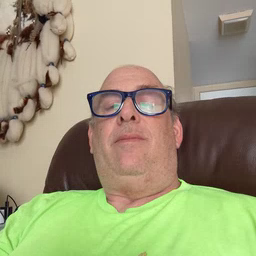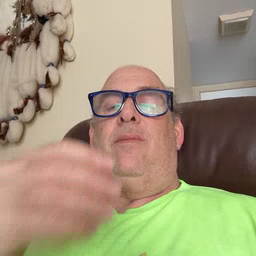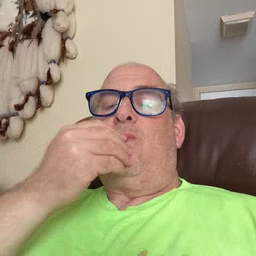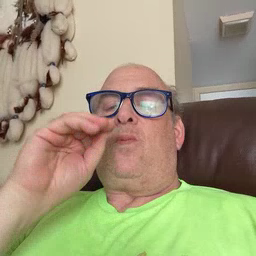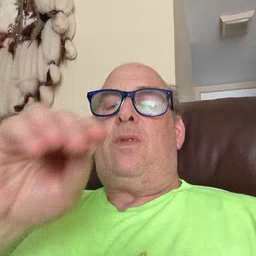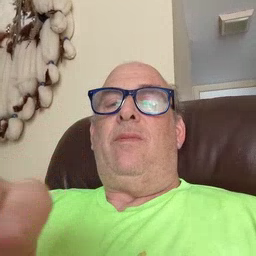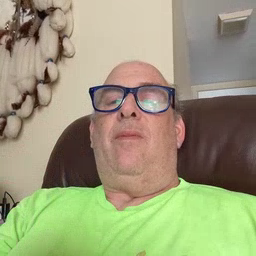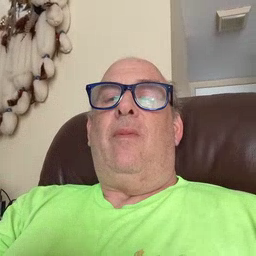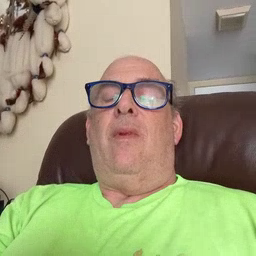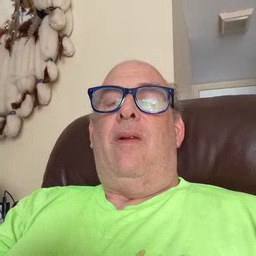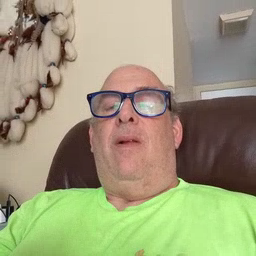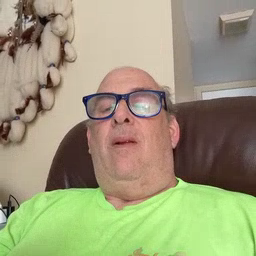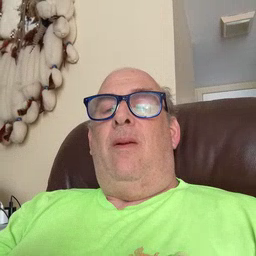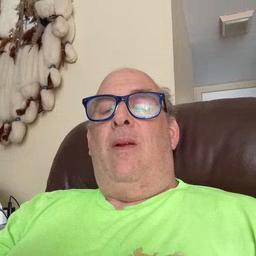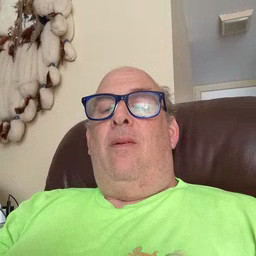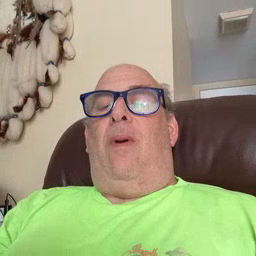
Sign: kiss